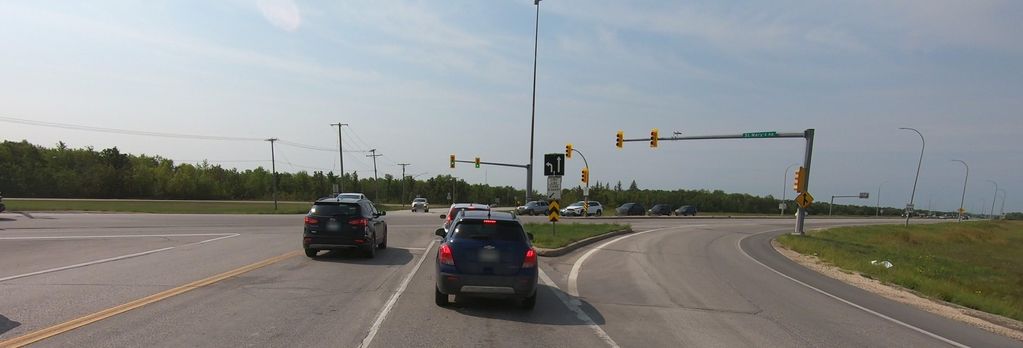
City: winnipeg